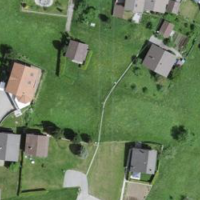
EUNIS habitat code: 55
Species observed at this site:
Phoenicurus ochruros